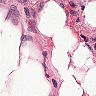
Metastatic tissue present: no